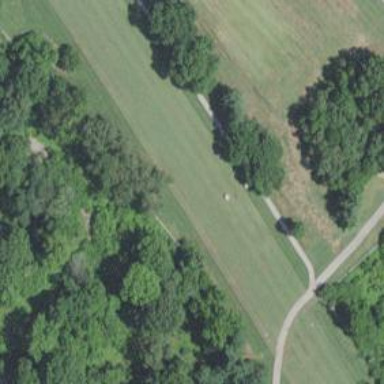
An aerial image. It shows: View of golf hole.